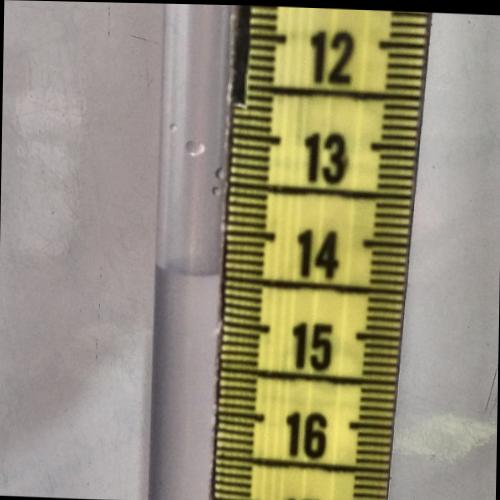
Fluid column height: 14.5 cm